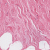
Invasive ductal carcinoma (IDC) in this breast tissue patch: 0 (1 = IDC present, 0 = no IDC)